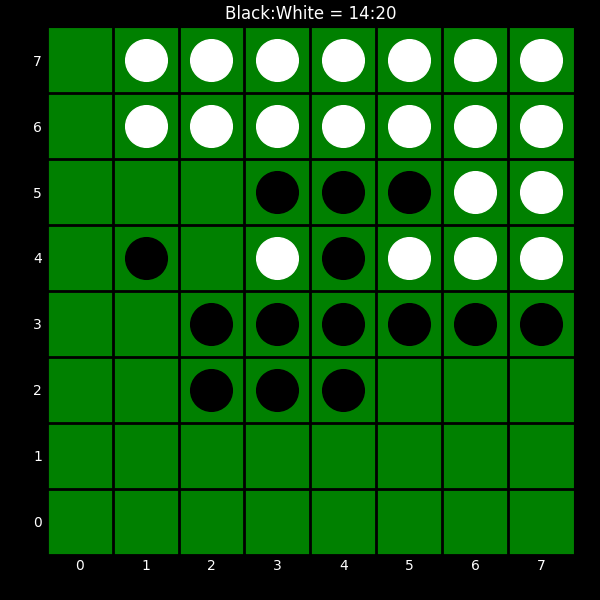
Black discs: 14
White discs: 20